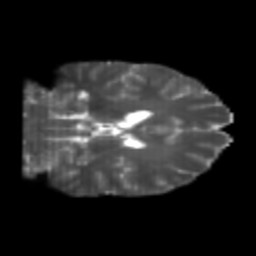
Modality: T2w
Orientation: coronal
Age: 24
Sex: male
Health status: healthy
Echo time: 0.074 s